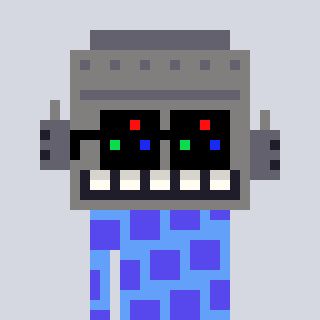
a pixel art character with square black sunglasses, a robot-shaped head and a blue-colored body on a cool background